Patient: sex M, age 33
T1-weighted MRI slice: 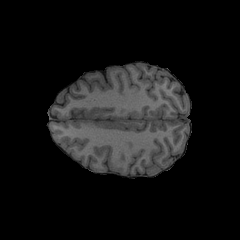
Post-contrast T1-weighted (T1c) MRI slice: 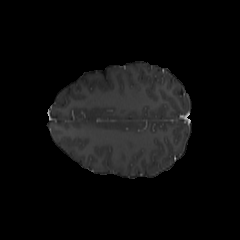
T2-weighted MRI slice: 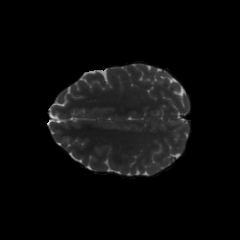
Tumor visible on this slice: no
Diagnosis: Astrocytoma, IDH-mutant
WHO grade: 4